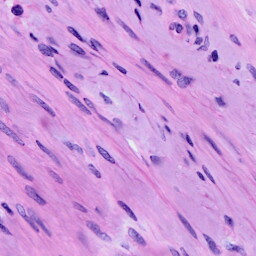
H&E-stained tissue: Cervix